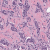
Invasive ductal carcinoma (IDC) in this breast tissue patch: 1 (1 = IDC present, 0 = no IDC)